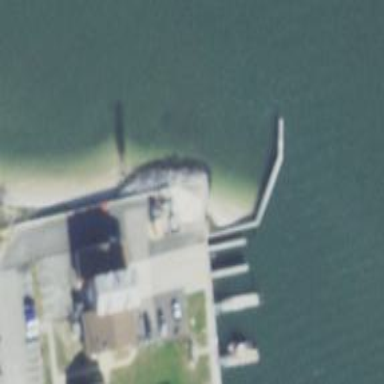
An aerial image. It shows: Pier used as boat lift along the waterway.